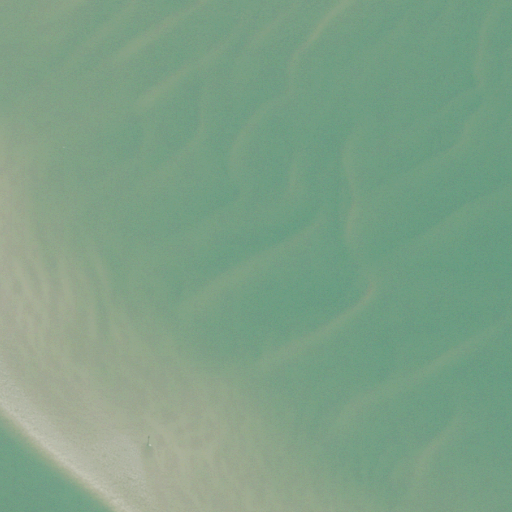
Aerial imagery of bar in Georgia named Cabbage Island Spit containing only open water